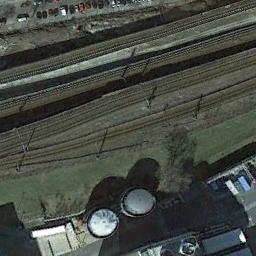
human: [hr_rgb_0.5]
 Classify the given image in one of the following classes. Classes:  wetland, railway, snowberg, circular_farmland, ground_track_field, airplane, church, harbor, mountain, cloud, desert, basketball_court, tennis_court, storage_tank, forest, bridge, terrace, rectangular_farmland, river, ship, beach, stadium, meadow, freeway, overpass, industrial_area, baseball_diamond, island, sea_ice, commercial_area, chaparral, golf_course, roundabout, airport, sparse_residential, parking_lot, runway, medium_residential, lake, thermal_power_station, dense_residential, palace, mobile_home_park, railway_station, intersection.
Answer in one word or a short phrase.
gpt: railway